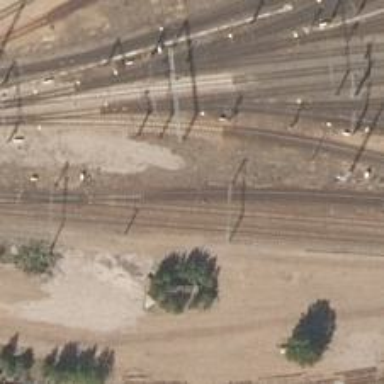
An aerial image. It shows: Railway signal.